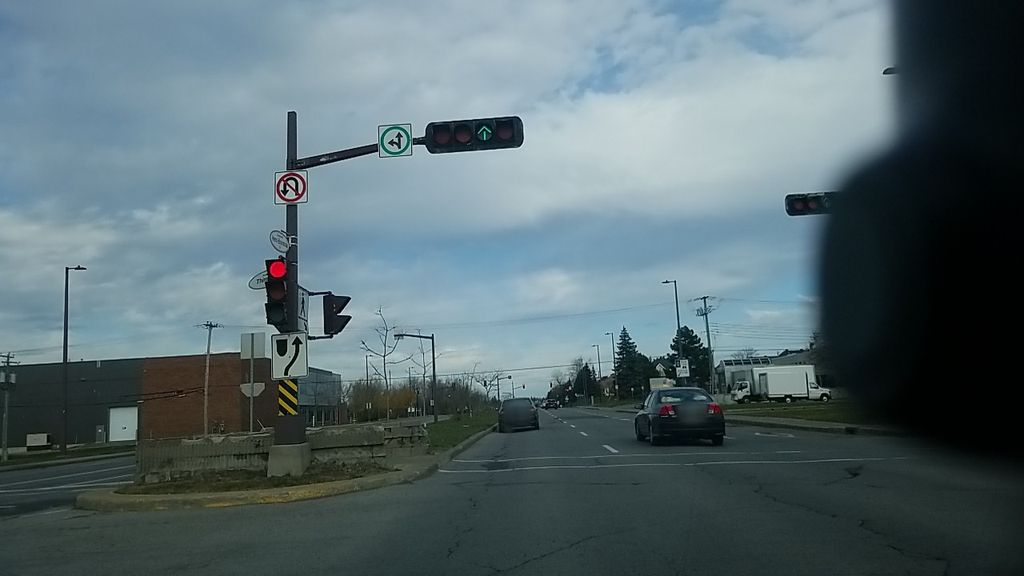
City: montreal